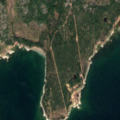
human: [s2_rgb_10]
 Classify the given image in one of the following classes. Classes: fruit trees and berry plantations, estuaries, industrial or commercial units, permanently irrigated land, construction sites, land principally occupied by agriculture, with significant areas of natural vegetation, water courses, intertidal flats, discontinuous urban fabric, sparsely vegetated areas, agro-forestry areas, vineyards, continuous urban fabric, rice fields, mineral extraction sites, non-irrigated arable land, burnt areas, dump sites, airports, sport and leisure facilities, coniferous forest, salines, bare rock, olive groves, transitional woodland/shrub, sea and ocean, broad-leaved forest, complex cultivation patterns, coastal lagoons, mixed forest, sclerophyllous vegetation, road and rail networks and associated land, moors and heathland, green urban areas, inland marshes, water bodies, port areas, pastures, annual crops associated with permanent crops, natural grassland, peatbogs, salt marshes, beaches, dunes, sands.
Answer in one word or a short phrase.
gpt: coniferous forest, mixed forest, transitional woodland/shrub, sea and ocean